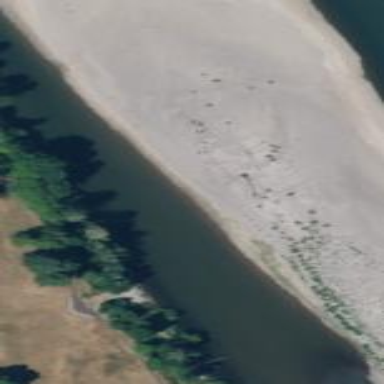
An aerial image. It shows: Sandy beach with natural surface.